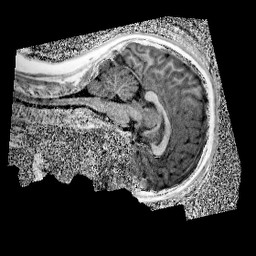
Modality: UNIT1
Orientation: sagittal
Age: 10
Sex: female
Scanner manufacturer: siemens
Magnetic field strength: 3 T
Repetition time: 4 s
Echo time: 0.00299 s